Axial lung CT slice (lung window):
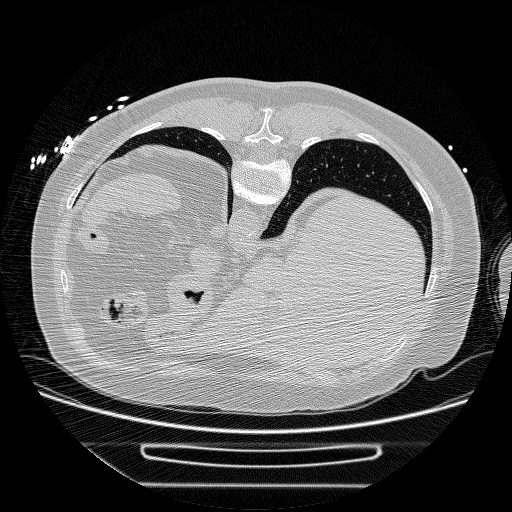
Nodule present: no